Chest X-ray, PA view. Patient: 49 years old, sex M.
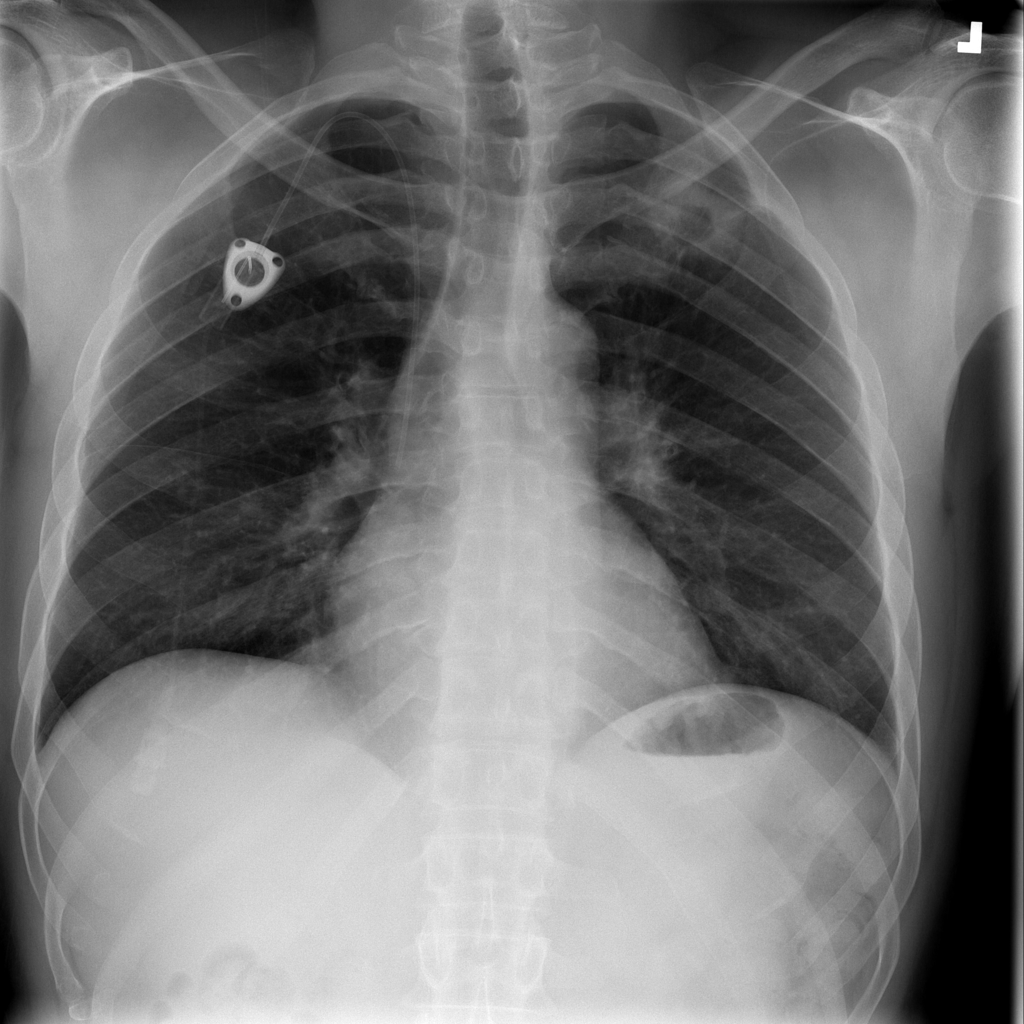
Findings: Atelectasis, Consolidation, Mass, Nodule